Question: First of all I do know, what this kind of error is already discussed numerious time in StackOVerflow, but non of these solutions in here works for me.
Secondly, here is the error message I'm geting: 'You have an error in your SQL syntax; check the manual that corresponds to your MySQL server version for the right syntax to use near 'WHERE parking_time LIKE '%8%'' at line 1'
This is my code snippet:
'''
$result = mysql_query("
SELECT COUNT( parking_time ) AS 'Amount', SUM( sum ) AS 'Sum'
FROM parking_info
GROUP BY MONTH( parking_time ) , YEAR( parking_time )
".$where."
") or die(mysql_error());
'''
And this is how my DB looks like:

My SQL Query:
'''
SELECT COUNT( parking_time ) AS 'Amount', SUM( sum ) AS 'Sum'
FROM parking_info
GROUP BY MONTH( parking_time ) , YEAR( parking_time )
'''
I don't know what the error is trying say to me, because I didn't see this line " WHERE parking_time LIKE '%8%'' at line 1 ".
Thank you very much for any help.
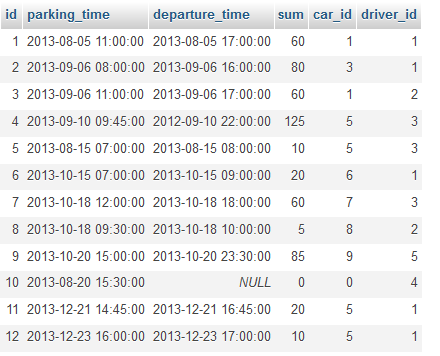
Answer: 'WHERE' should come before 'GROUP BY'.
In your query, you apparently add a where clause after group by:
'''
$result = mysql_query("
SELECT COUNT( parking_time ) AS 'Amount', SUM( sum ) AS 'Sum'
FROM parking_info
GROUP BY MONTH( parking_time ) , YEAR( parking_time )
".$where."
") or die(mysql_error());
'''
It looks like the 'WHERE' clause is in the variable '$where'.